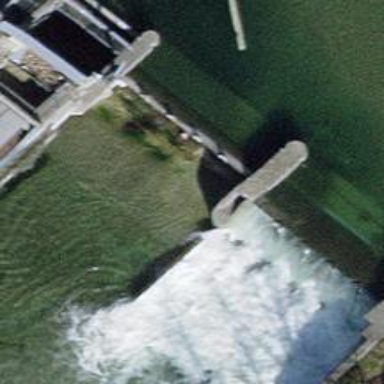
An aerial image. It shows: Weir along the waterway.